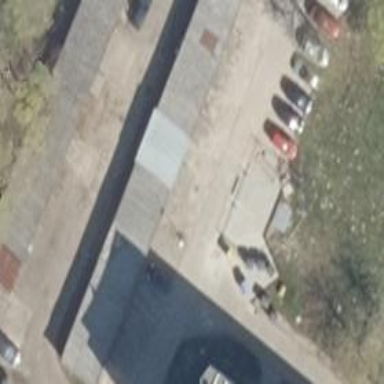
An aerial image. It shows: Group of garages.